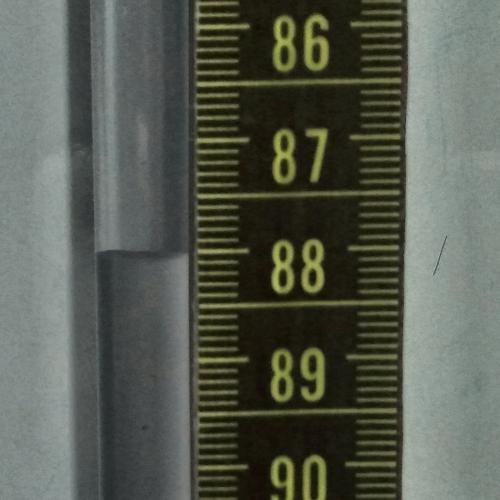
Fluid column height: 88.0 cm